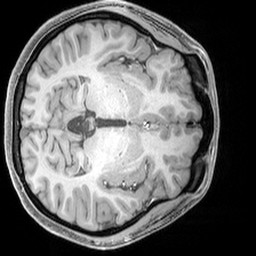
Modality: T1w
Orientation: axial
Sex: female
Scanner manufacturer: siemens
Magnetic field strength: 3 T
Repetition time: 2.3 s
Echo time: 0.00226 s